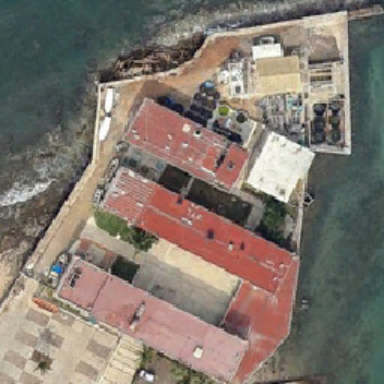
Two red houses close together next to the sea .